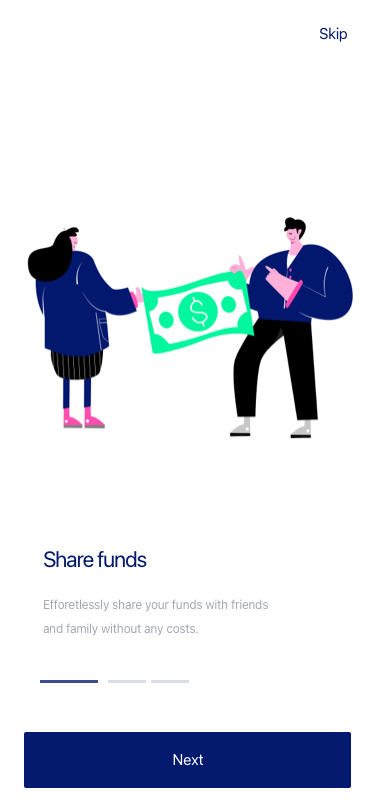
Text in this UI design:
Share funds
Efforetlessly share your funds with friends
and family without any costs.
Skip